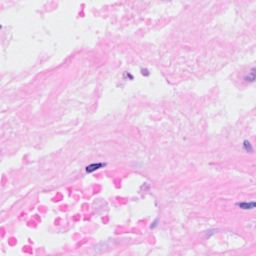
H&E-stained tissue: Breast